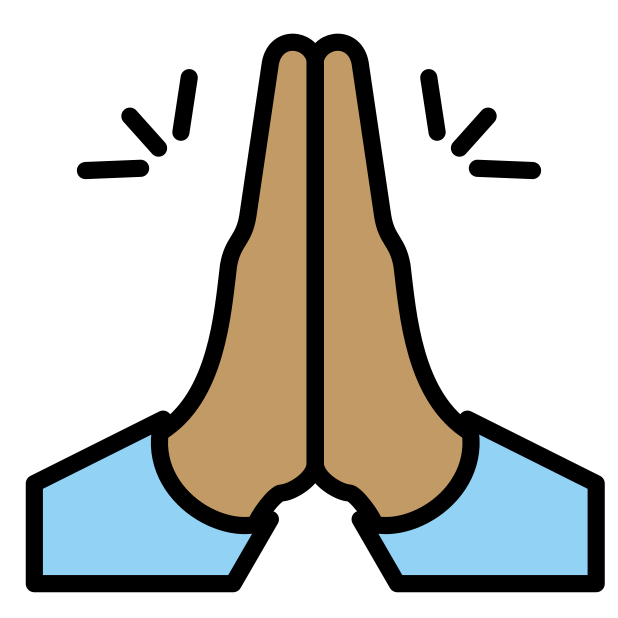
palms up together: medium skin tone